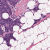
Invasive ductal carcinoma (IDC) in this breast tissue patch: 1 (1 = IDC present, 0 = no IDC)